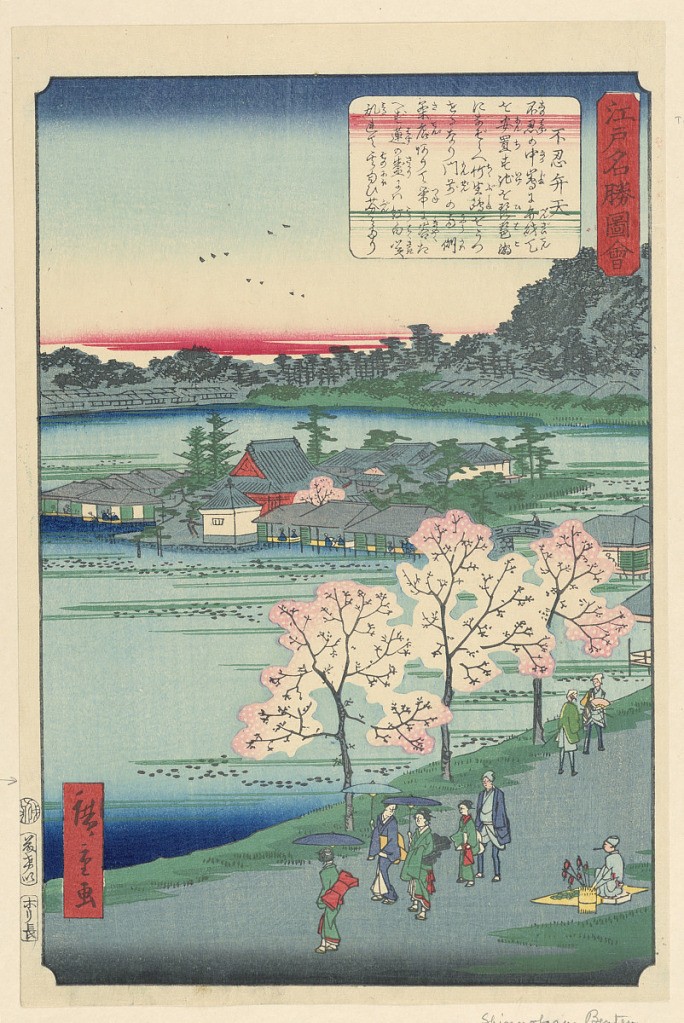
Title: Cherry Blossom Viewing
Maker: Ando Hiroshige, Japanese, 1797–1858
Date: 1797-1858
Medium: Woodblock print in colored ink on paper
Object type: Print
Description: A springtime print shows brilliant cherry blossoms and beautifully dress women enjoying nature. Flocks of ducks are displayed playing in the water as a man (bottom right) sits patiently, waiting for people to buy souvenirs.